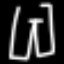
Label: pants